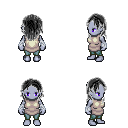
a pixel art fantasy rpg character, female body template, dark elf, purple skin, white tunic, teal pants, gray long hairstyle, white cloth bandages, four views (front, back, left, right), 2x2 character sprite sheet, small pixel art, hard edges, no anti-aliasing